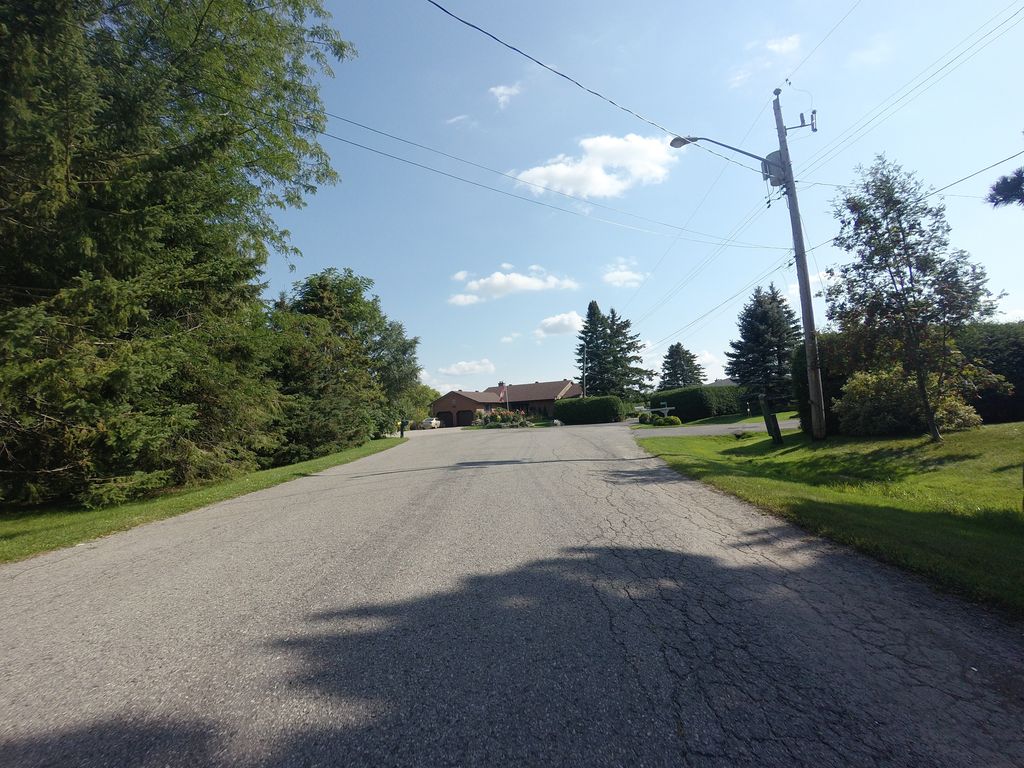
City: ottawa-gatineau